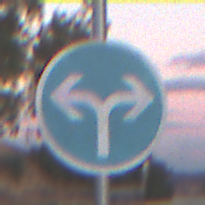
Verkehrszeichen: VorgeschriebeneFahrtrichtungRechtsOderLinks
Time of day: SunriseSunset
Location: Outdoor (Suburban)
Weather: PartlyCloudy
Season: NotSpecified
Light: Natural